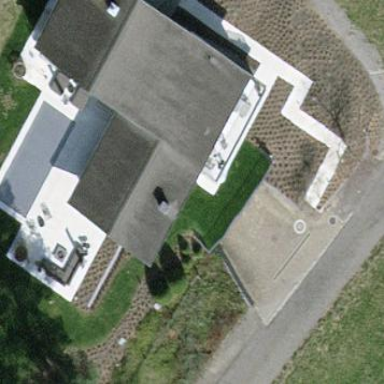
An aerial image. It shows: Detached building.